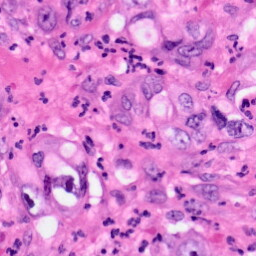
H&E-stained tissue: Pancreatic